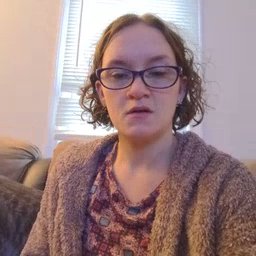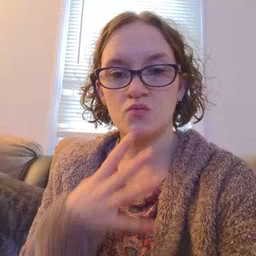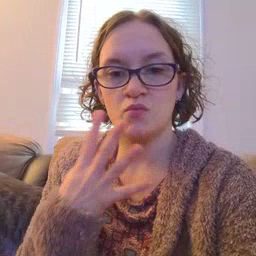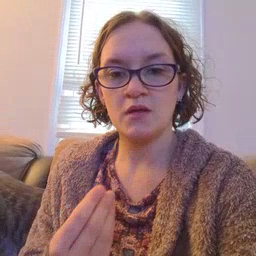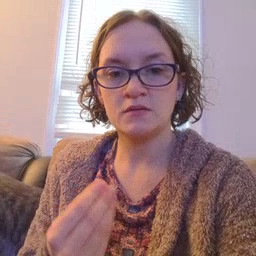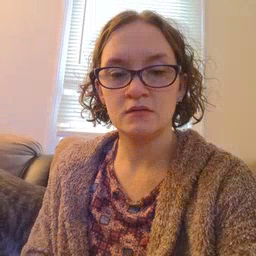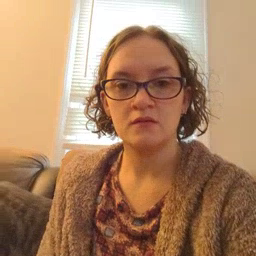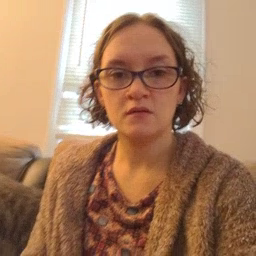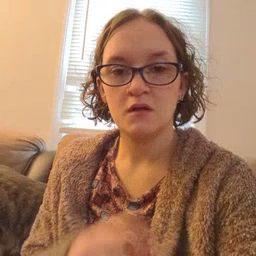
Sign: wet